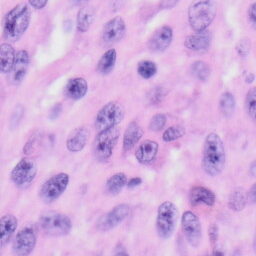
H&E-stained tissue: Skin